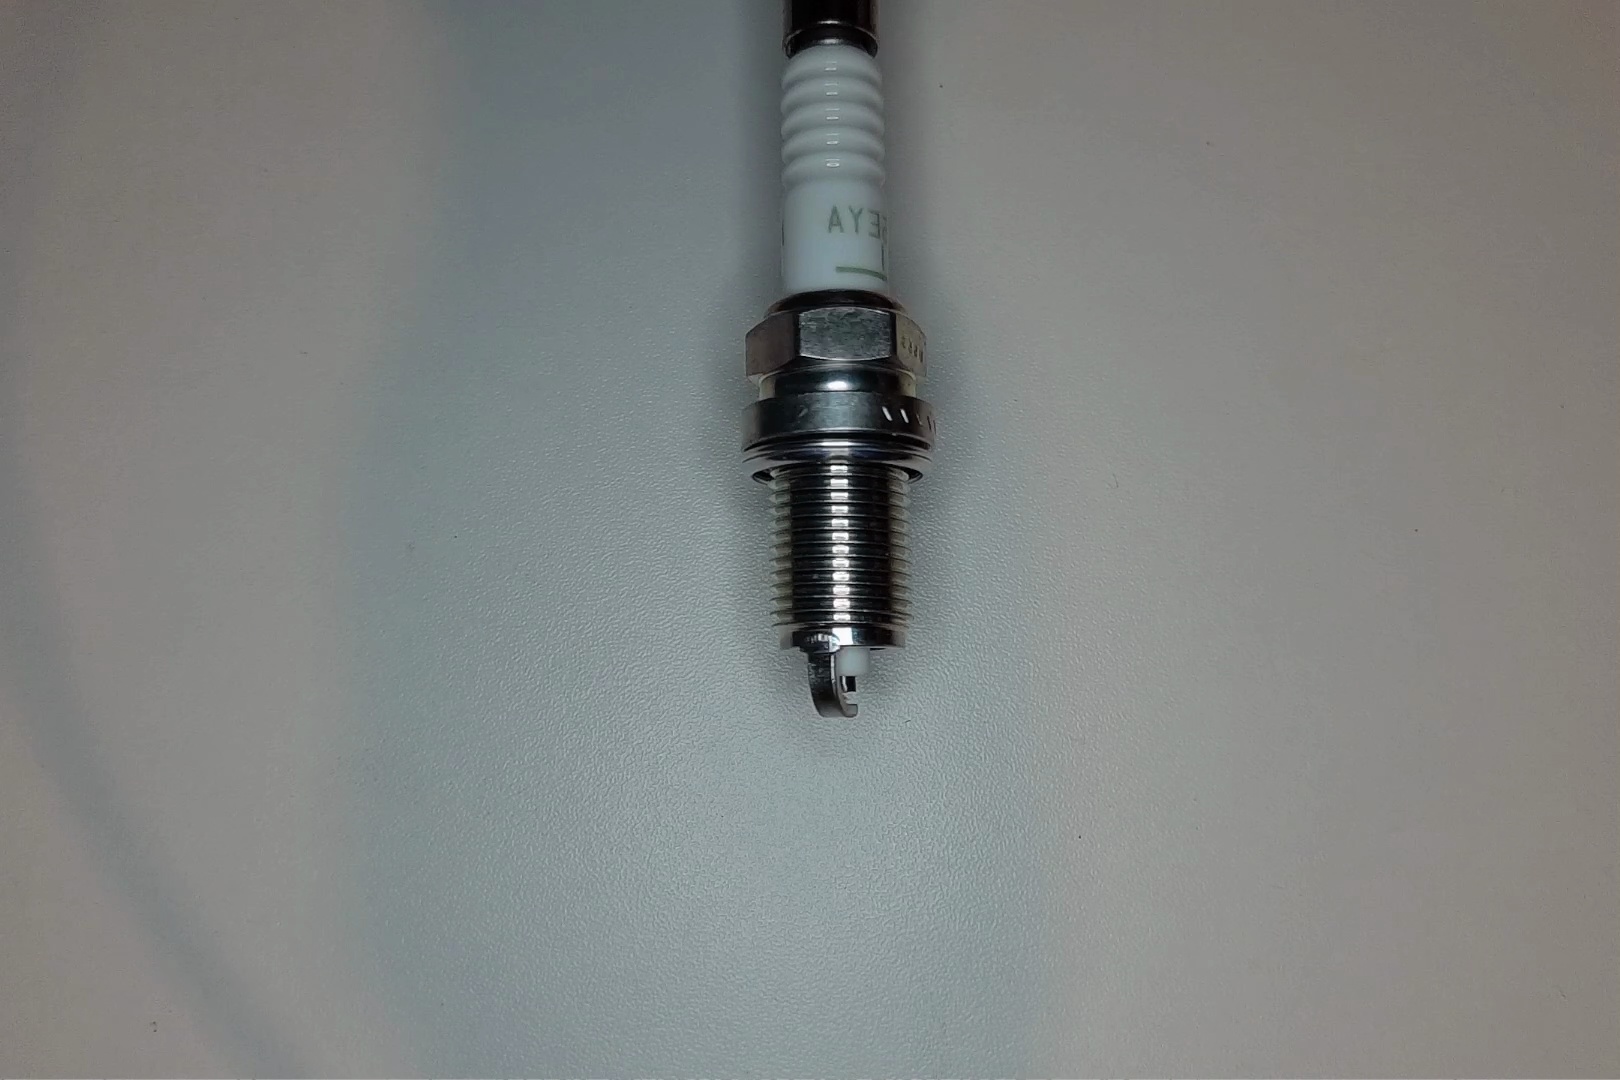
Label: normal